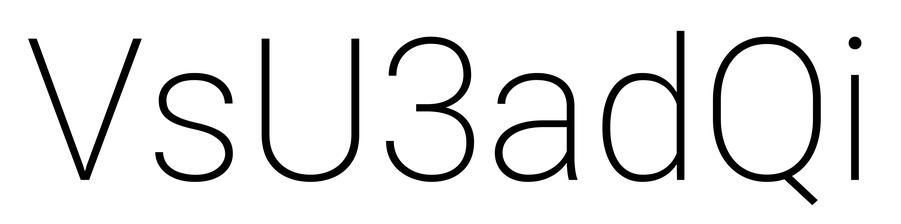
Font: Roboto_ExtraLight